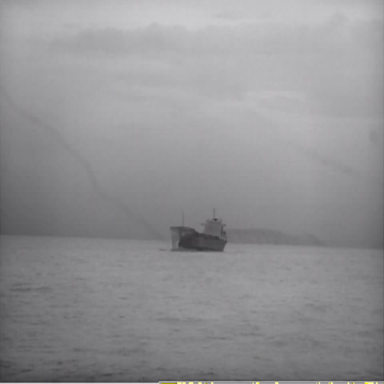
There is a liner in the infrared image.